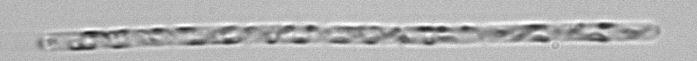
Label: Dactyliosolen_fragilissimus